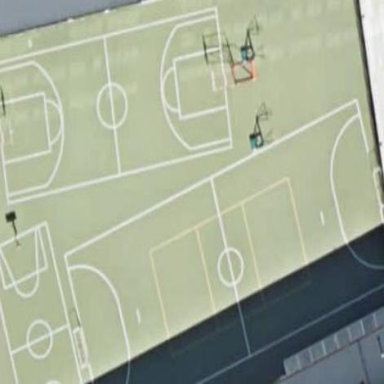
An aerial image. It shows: Basketball court located in leisure land pitch.